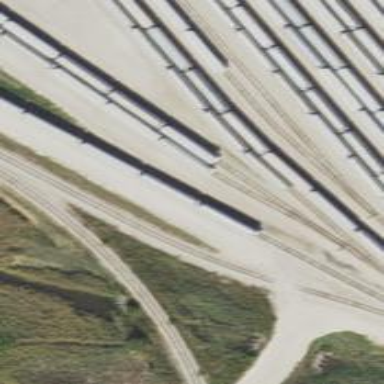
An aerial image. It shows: Railway spur service.